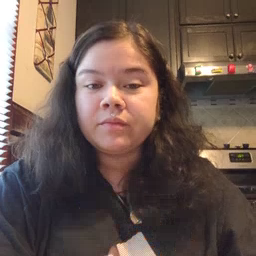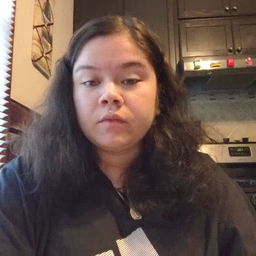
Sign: awake